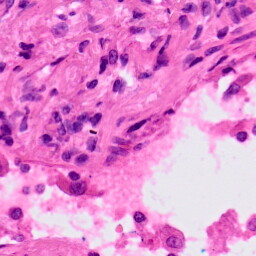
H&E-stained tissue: Lung